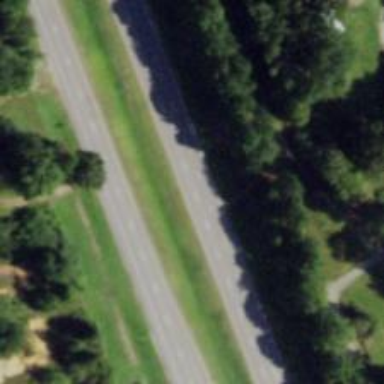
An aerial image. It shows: Primary highway with asphalt surface. It is dual carriageway.